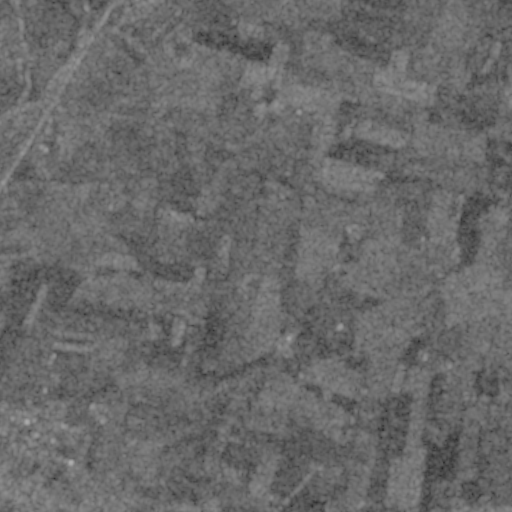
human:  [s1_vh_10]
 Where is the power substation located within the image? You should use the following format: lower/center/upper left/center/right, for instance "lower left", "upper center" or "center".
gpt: The power substation is located in the center right of the image.
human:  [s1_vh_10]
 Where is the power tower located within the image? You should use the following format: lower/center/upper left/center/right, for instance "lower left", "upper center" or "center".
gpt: The power tower is located in the upper left of the image.
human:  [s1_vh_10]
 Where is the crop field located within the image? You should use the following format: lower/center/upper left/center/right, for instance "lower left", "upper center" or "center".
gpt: There is no crop field in the image.

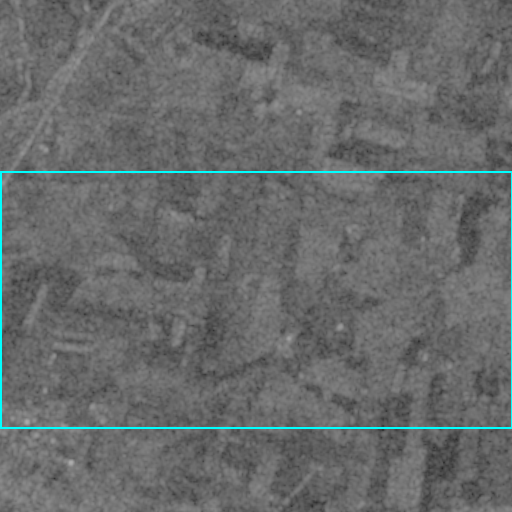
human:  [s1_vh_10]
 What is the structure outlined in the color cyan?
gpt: The structure outlined in cyan is a crop field.
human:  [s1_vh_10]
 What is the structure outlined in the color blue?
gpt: There is no blue outline.